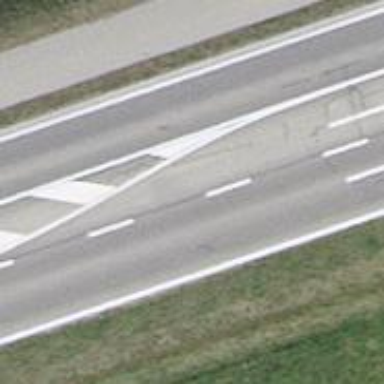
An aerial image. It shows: Asphalt road classified as primary highway.